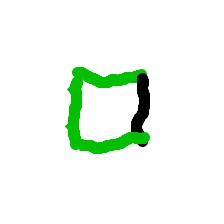
Shape: square